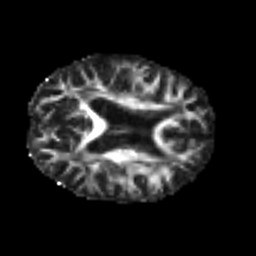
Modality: FA
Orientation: axial
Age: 61
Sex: female
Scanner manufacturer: siemens
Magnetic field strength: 3 T
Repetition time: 4.987 s
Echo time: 0.0792 s